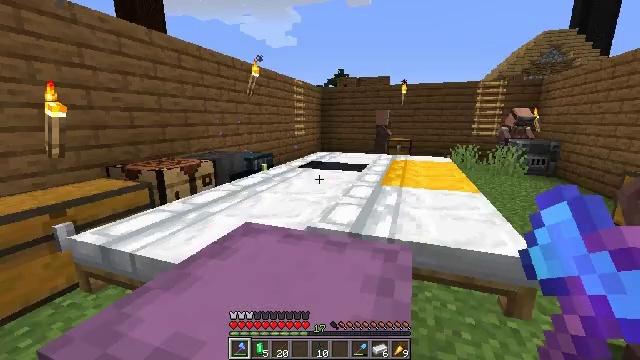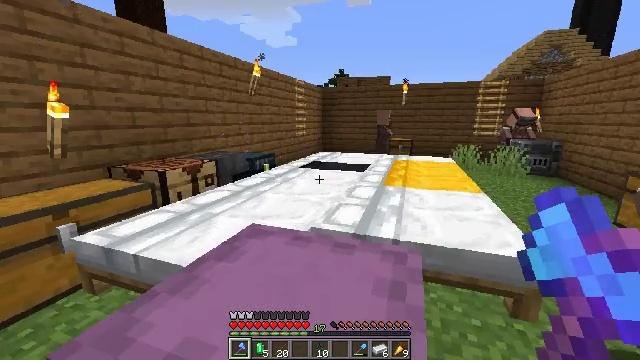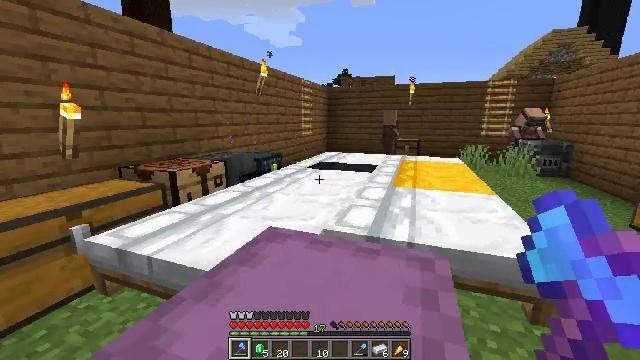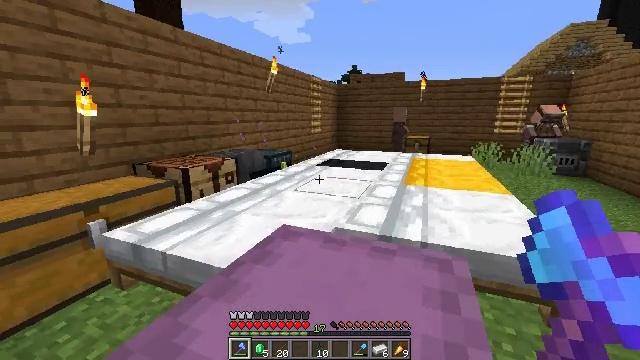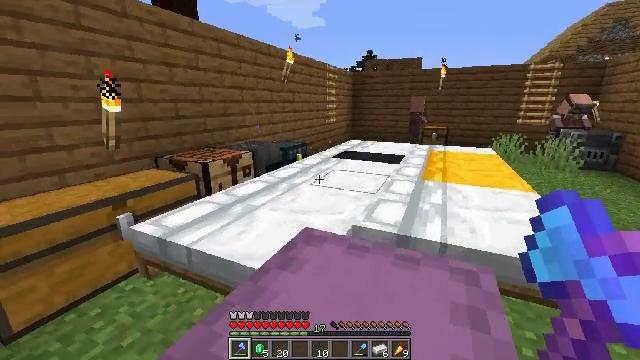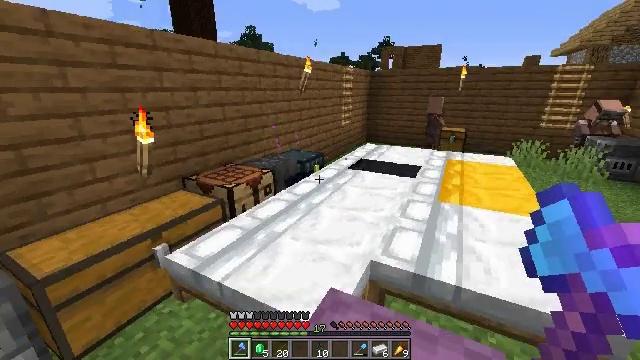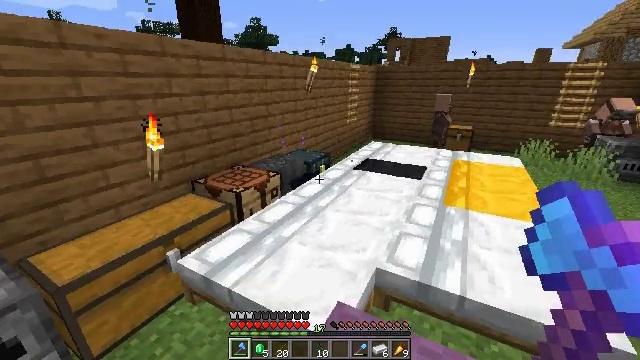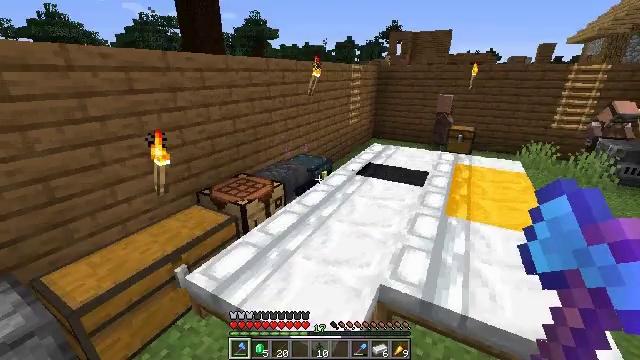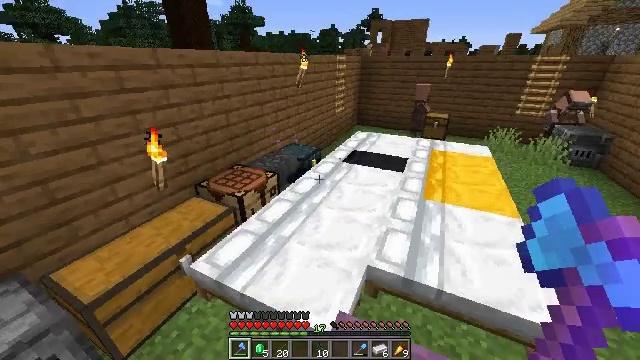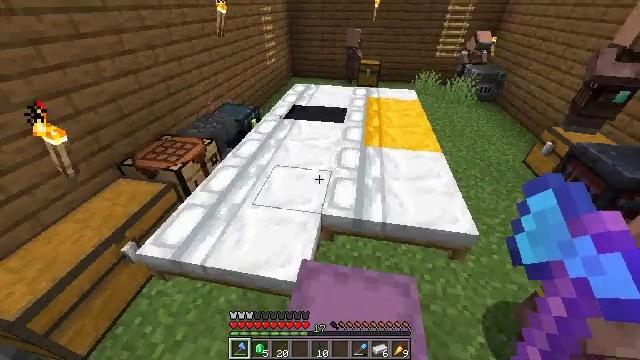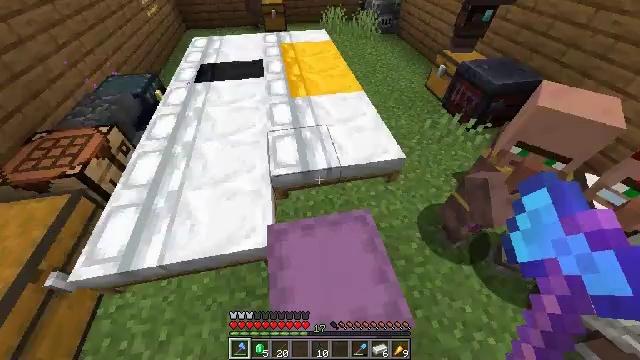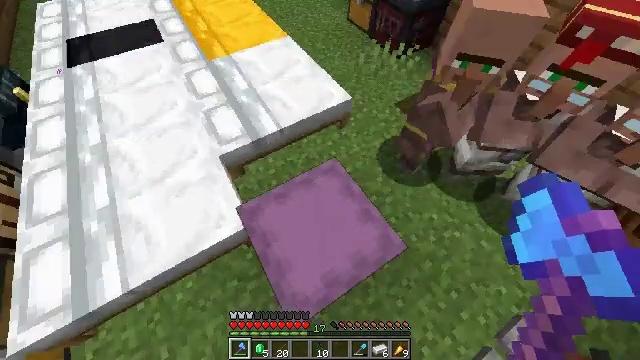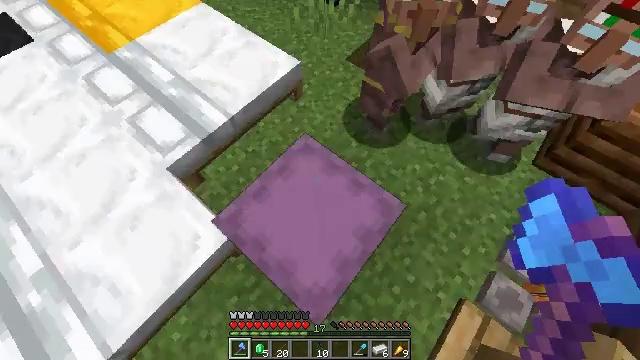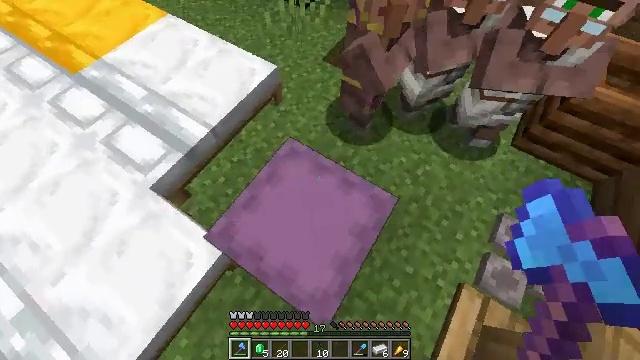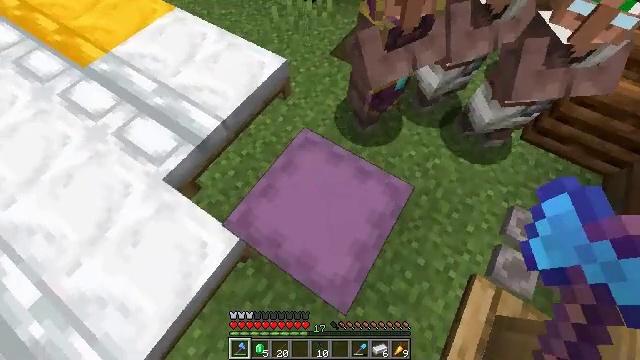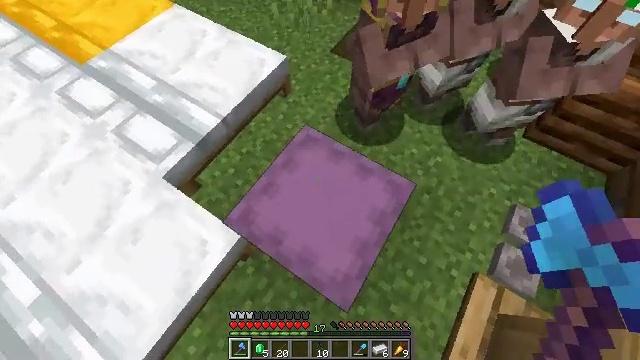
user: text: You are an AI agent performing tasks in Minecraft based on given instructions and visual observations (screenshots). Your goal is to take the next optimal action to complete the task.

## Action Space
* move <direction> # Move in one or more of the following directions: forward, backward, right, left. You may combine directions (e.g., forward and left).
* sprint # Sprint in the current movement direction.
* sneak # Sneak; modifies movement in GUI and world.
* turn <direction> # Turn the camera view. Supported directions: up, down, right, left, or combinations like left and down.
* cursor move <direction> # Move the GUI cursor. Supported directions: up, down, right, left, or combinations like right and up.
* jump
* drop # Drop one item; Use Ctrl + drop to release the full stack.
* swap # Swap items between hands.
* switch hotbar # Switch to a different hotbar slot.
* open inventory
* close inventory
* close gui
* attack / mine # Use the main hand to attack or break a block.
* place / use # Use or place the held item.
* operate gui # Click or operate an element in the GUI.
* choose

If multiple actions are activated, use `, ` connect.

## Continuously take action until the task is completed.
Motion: motion action
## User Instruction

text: Mine the shulker box.
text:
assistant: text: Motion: move forward, sprint
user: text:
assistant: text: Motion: move forward, sprint
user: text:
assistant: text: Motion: move forward, sprint, turn left
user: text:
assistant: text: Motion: move forward, sprint, turn left and down, jump
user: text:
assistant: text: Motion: move forward, sprint, turn left and down, jump
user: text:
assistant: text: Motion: move forward, sprint, turn left and down, jump
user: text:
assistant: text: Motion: move forward, sprint, turn down, jump
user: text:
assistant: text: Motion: move forward, sprint, turn right and down, jump
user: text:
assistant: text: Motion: move forward, sprint, turn right and down
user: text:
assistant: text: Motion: move forward, turn right and down
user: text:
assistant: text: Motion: turn right and down
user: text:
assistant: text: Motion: turn right and down
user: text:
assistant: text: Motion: turn right
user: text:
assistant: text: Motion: move back
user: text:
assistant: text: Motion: move back
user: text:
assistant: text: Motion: turn right and up
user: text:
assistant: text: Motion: use / place
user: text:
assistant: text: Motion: use / place
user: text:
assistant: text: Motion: use / place
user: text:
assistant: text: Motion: use / place
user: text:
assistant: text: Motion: turn right and up
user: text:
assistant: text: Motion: no_op
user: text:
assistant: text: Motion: cursor move right and down
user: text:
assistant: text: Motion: sneak
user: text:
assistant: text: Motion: sneak
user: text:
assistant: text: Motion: sneak
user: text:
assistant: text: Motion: sneak
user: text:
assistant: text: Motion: sneak
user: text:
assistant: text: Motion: sneak, cursor move left and down
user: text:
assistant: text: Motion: sneak